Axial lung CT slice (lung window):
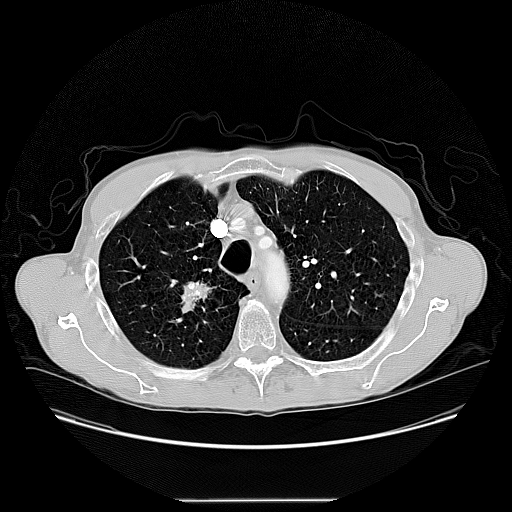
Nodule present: yes
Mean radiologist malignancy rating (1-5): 4.75